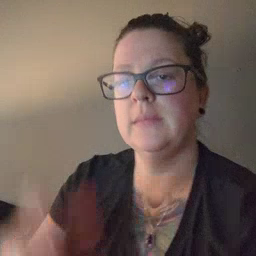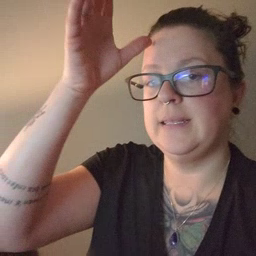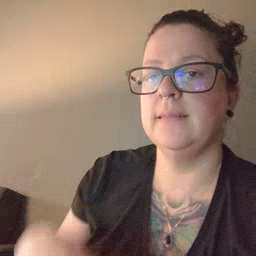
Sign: dad